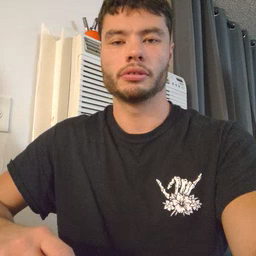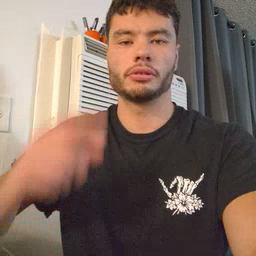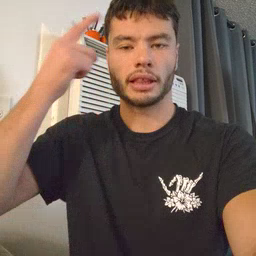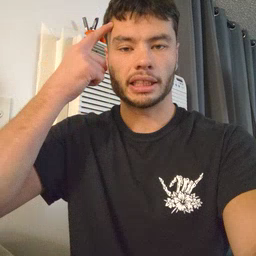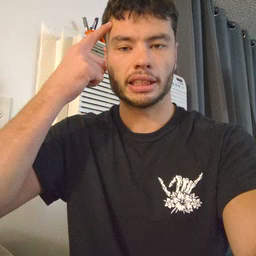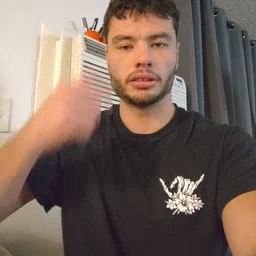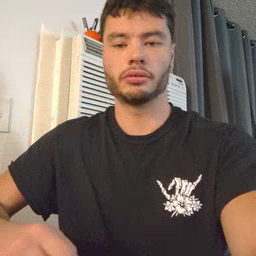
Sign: think